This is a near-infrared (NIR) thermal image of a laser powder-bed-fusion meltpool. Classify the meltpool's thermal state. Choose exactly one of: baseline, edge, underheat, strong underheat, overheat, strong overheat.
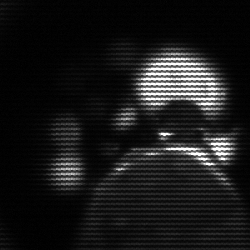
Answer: baseline